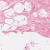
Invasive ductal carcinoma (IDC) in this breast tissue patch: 0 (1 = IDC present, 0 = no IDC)